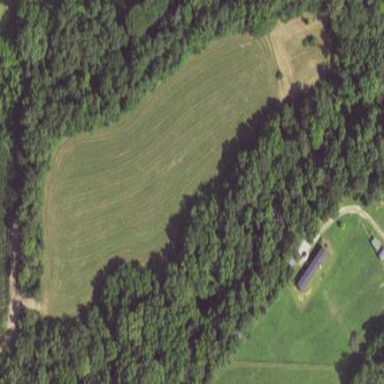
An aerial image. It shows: Serene woodland landscape.